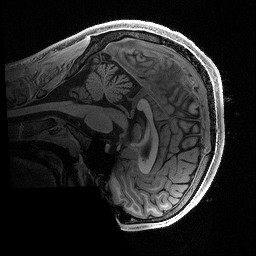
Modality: T1w
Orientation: sagittal
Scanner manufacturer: siemens
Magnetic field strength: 3 T
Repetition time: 2.5 s
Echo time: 0.0029 s